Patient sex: F
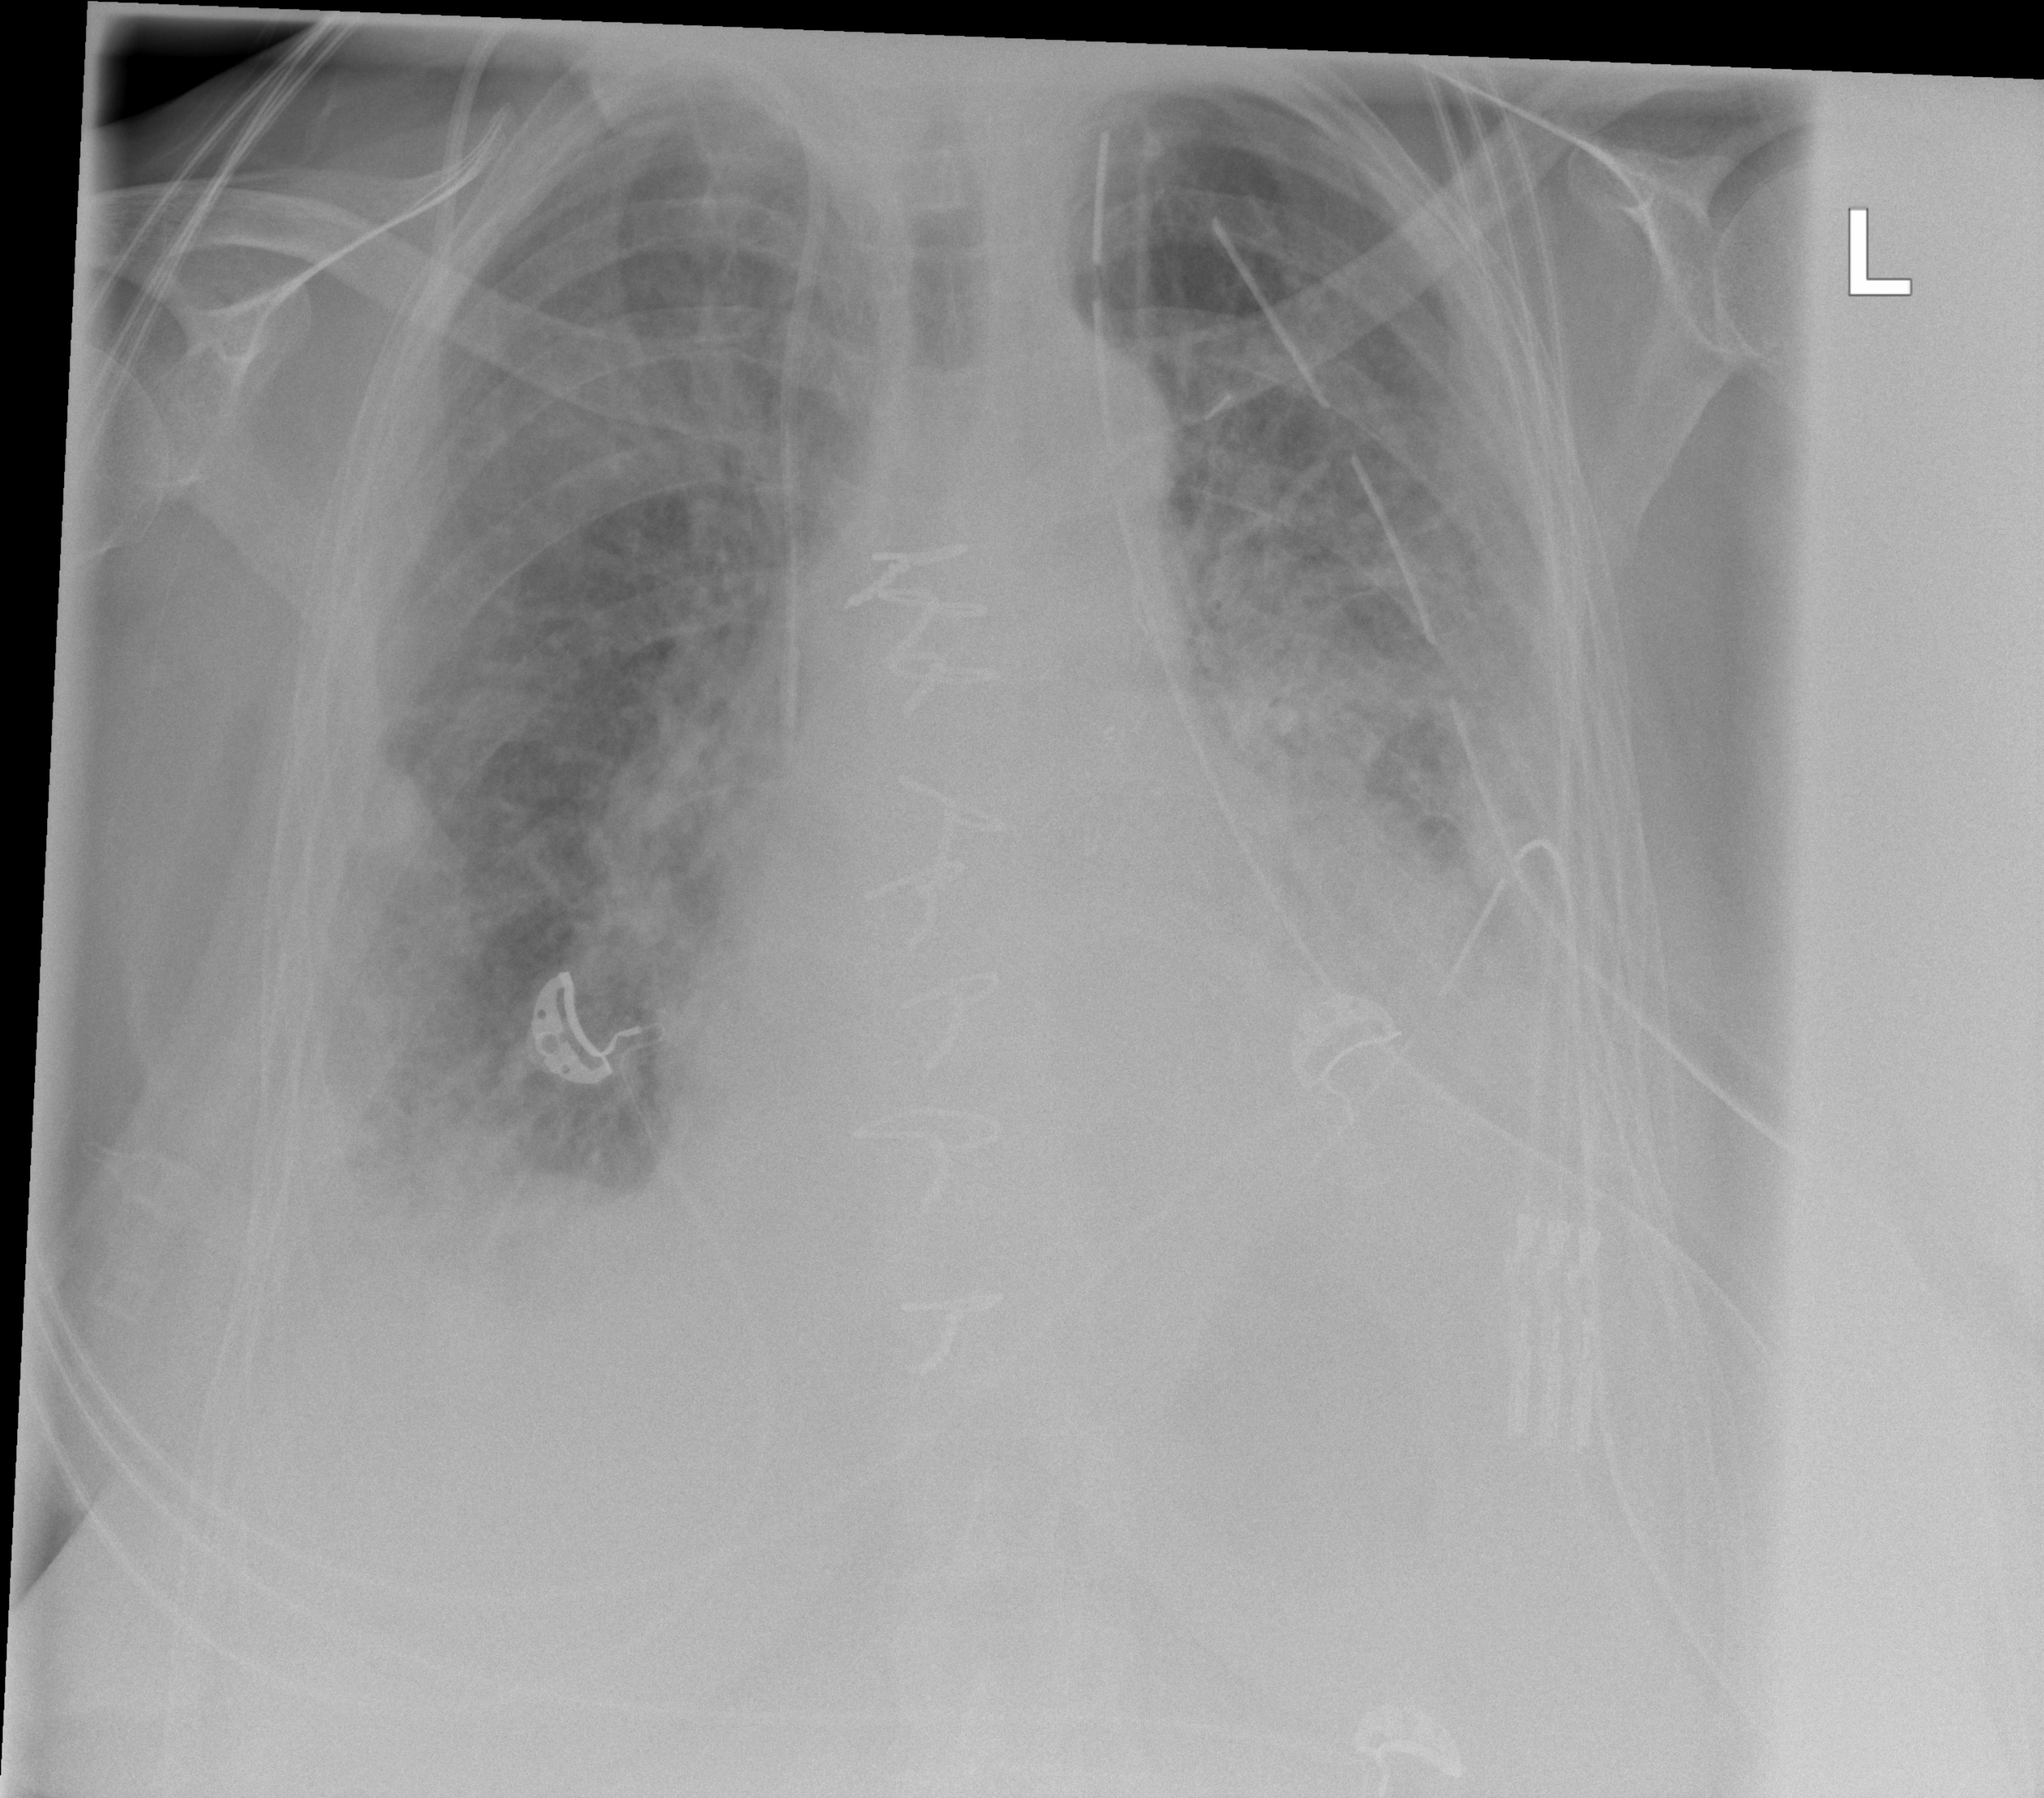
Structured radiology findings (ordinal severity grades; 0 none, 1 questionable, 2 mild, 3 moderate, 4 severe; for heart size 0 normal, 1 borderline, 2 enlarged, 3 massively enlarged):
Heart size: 2
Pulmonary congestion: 2
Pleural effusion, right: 3
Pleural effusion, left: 3
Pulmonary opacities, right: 2
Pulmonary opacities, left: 2
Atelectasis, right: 3
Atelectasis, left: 3